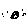
Label: moon